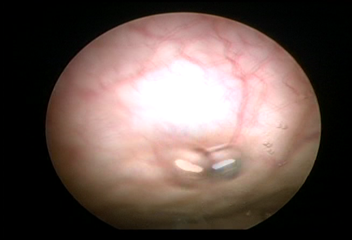
Modality: WLC
Class: Normal mucosa
Bladder cancer association: No